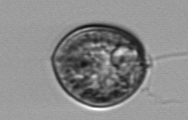
Label: Prorocentrum